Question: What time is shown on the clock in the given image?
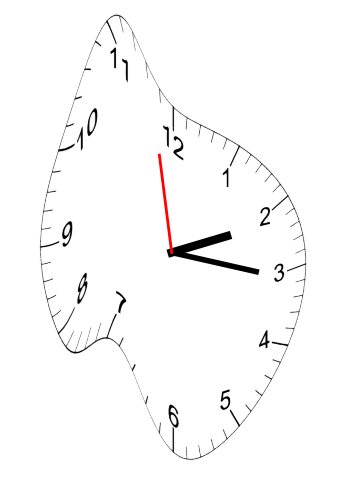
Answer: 02:15:58